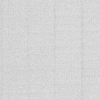
Atmospheric dust classification: dusty